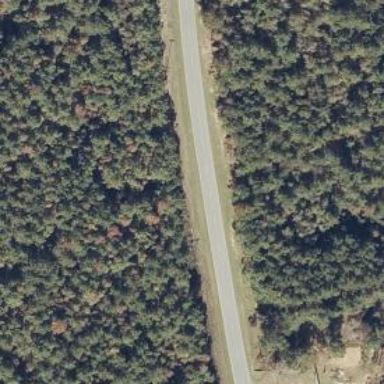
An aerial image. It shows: Tertiary road.